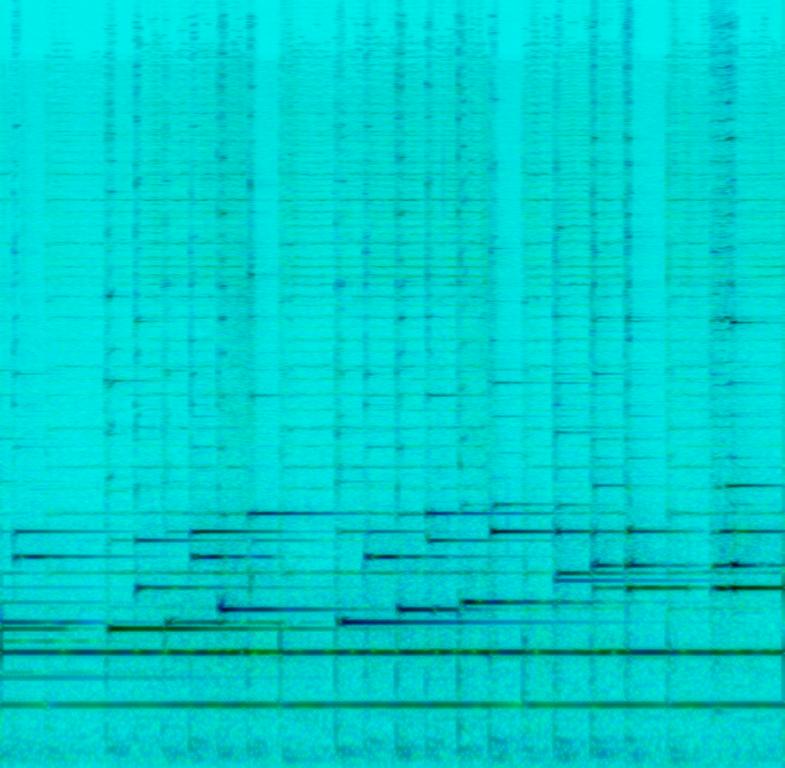
The song is an instrumental. The tempo is medium with the glass harp being played percussively by two glass harpists with no other instrumentation . The song is mysterious and ethereal in nature.